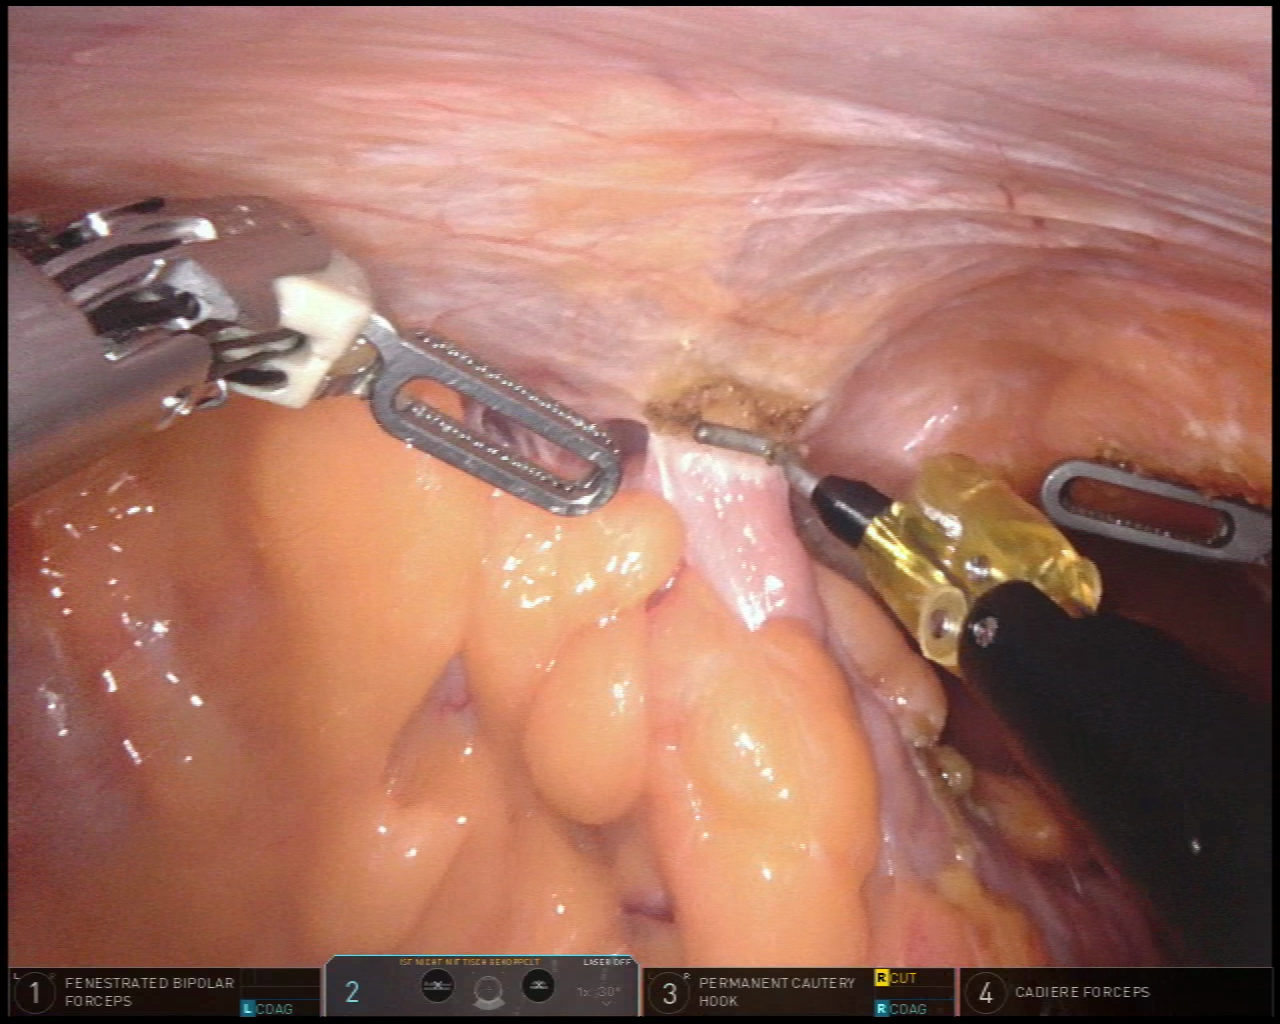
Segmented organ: colon
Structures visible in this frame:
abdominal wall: yes
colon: yes
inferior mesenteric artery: no
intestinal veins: no
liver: no
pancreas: no
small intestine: no
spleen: no
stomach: no
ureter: no
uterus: no
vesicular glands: no